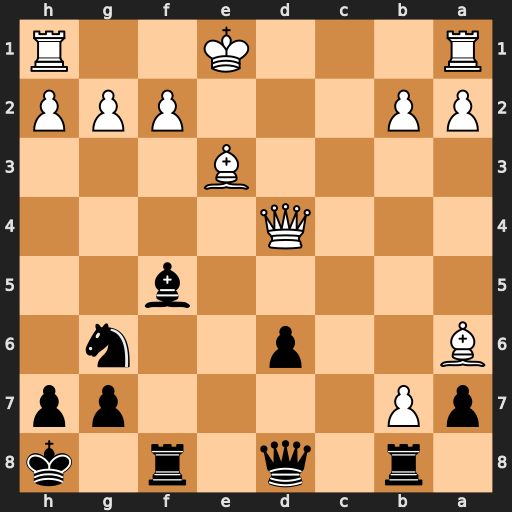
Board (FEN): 1r1q1r1k/pP4pp/B2p2n1/5b2/3Q4/4B3/PP3PPP/R3K2R
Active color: b
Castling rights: KQ
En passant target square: -
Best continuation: Qa5+ b4 Qxa6